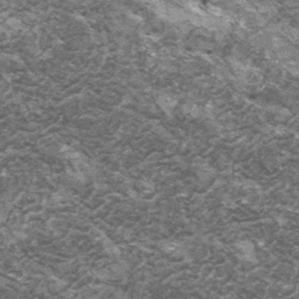
Label: frost